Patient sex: M
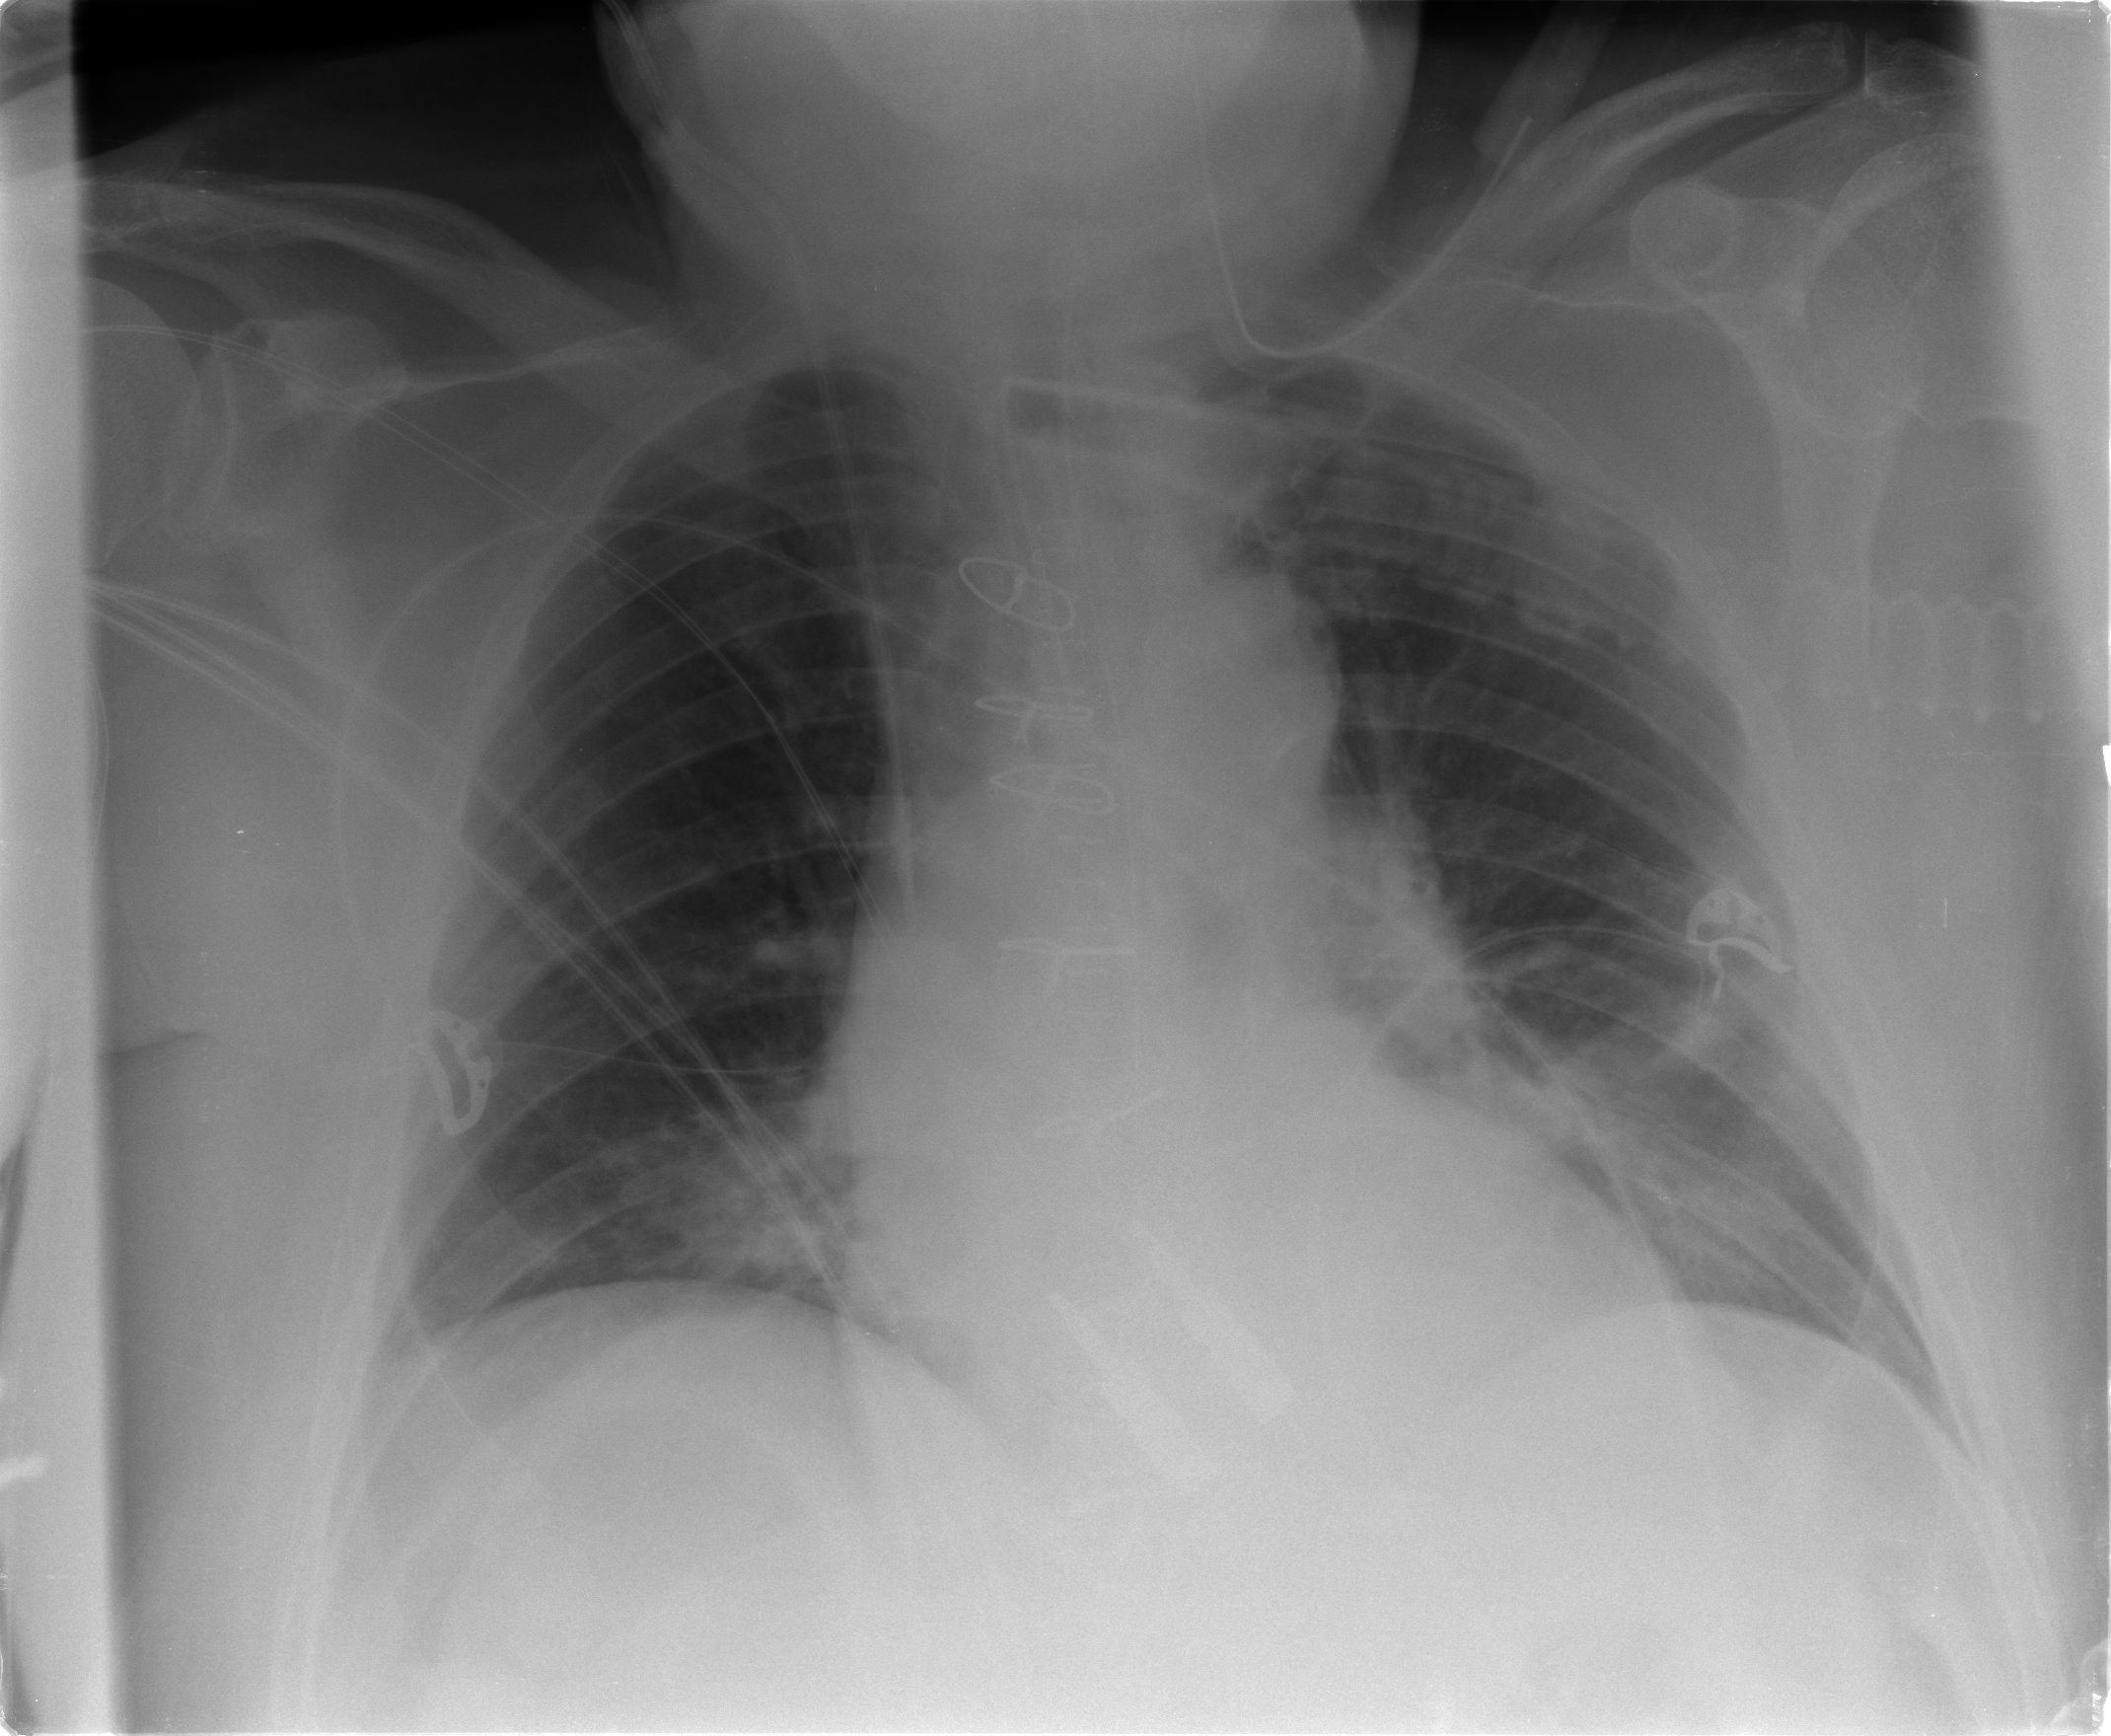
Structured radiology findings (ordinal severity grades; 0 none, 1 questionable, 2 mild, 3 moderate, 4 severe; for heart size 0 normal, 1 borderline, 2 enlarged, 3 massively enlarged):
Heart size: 1
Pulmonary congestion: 2
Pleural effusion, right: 1
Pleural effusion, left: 1
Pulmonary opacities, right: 0
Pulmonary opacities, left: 0
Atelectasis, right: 2
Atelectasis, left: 2